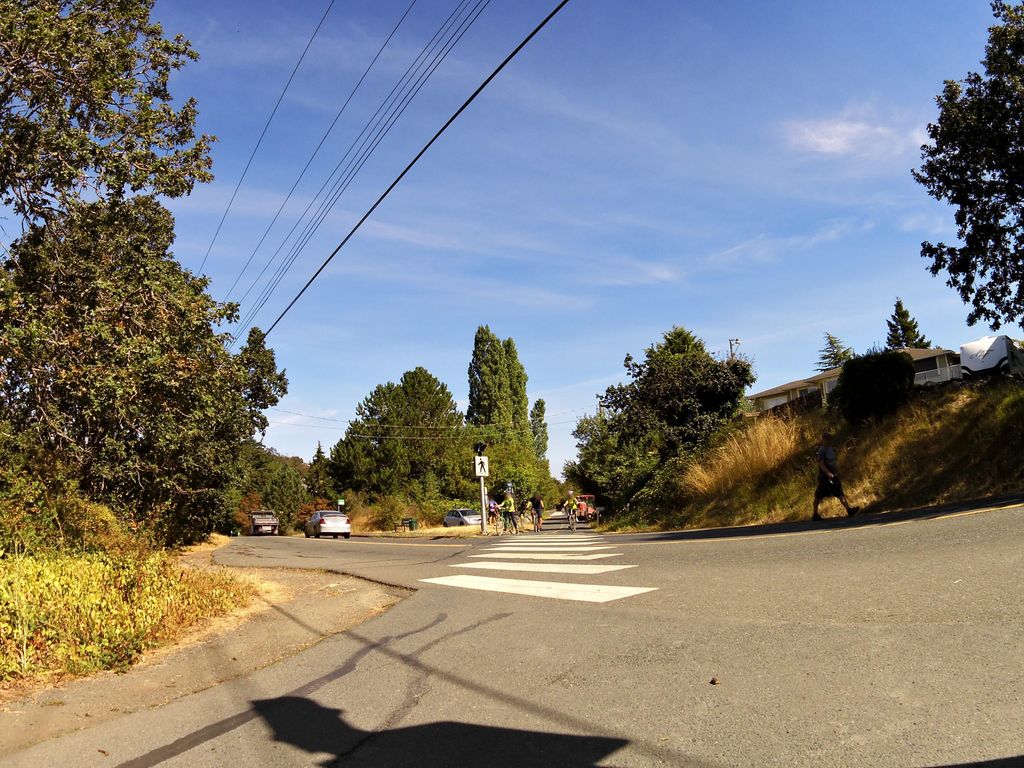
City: victoria